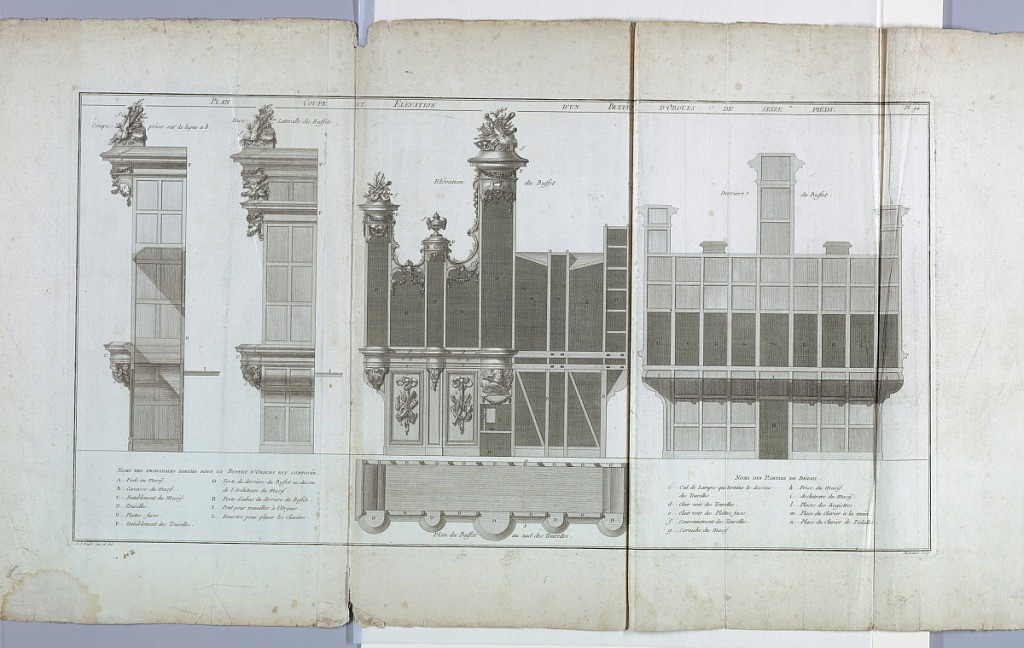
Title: Names of the Main Parts of Which an Organ Buffet is Composed
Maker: Michelinot, French, active 18th c.
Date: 1770
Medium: Engravin on paper
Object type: Print
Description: Names of the Main Parts of Which an Organ Buffet is Composed